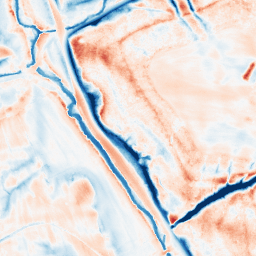
Category: edge_preserving
Decomposition family: guided
Decomposition parameters: radius: 8
eps: 0.01
Upsampling method: bicubic
Upsampling parameters: scale: 8
Upsampling scale: 8